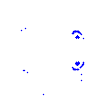
Particle: electron